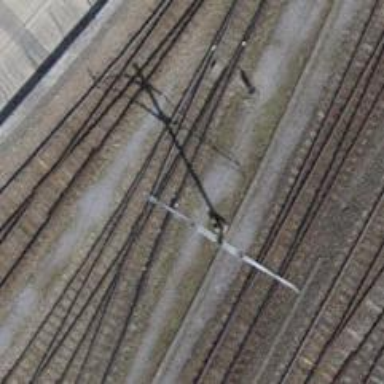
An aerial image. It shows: Railway switch.